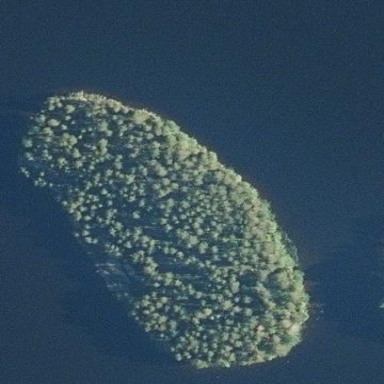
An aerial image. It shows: Islet covered with woodland.